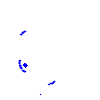
Particle: proton